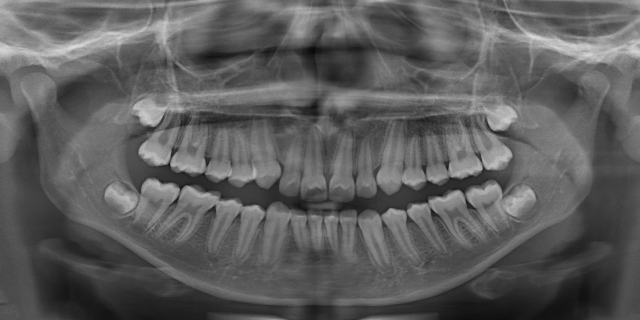
adult